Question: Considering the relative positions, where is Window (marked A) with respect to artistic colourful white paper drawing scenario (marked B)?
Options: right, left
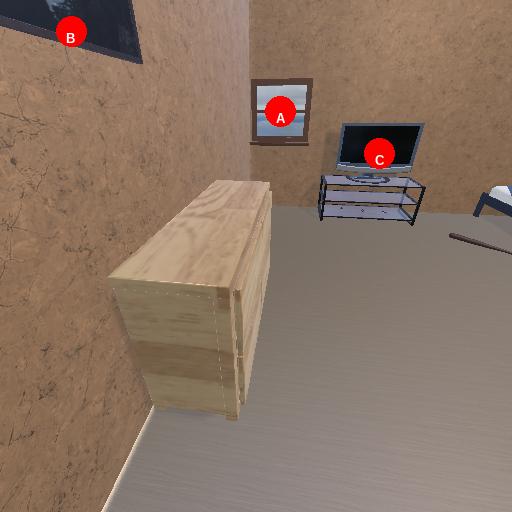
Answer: right